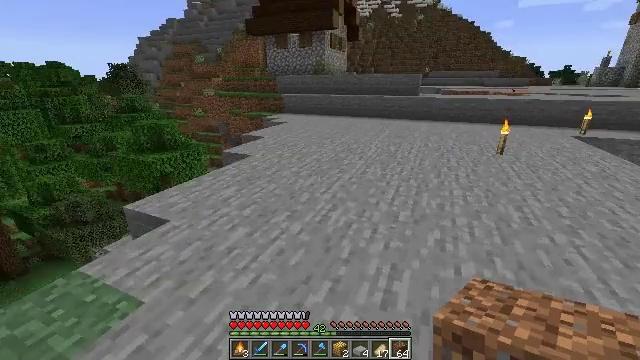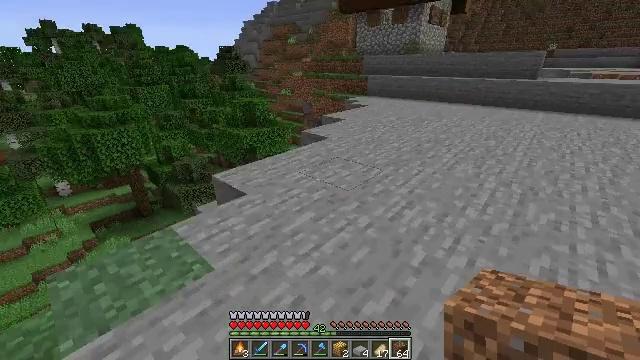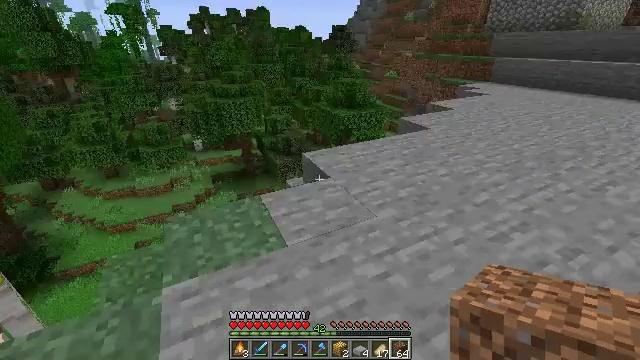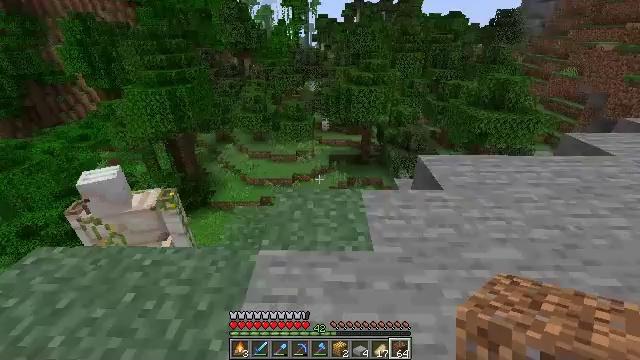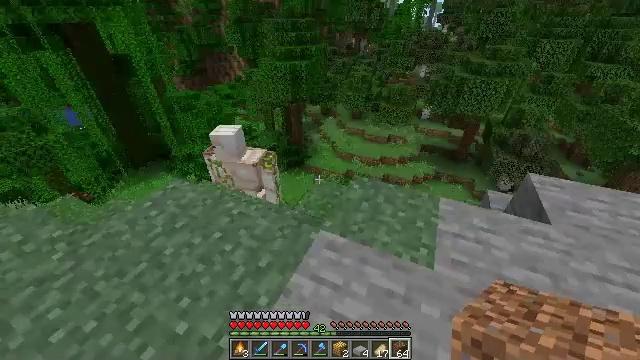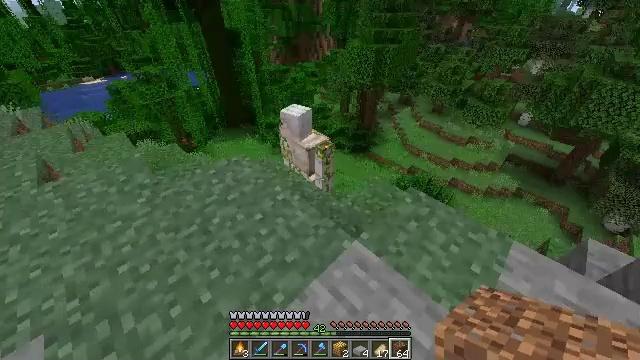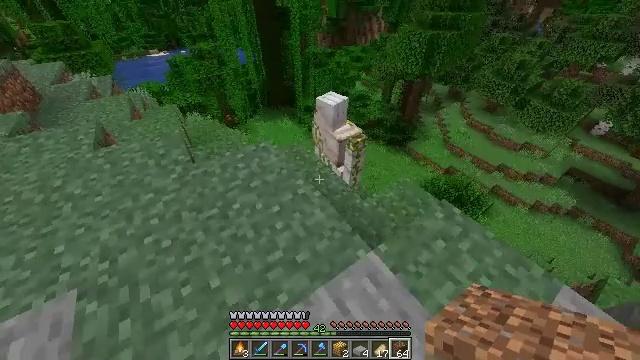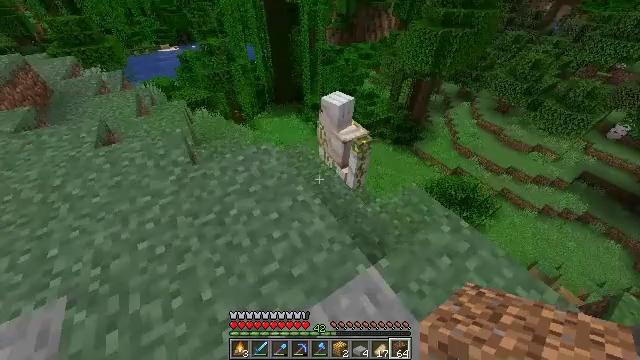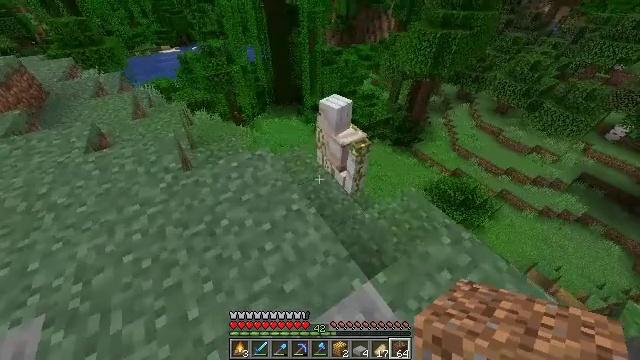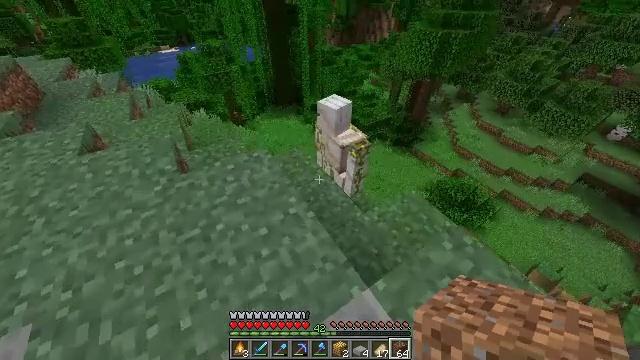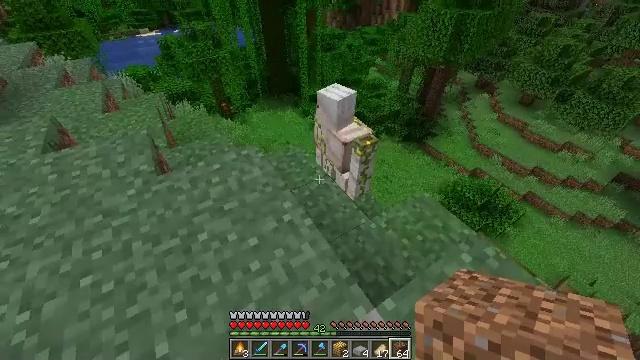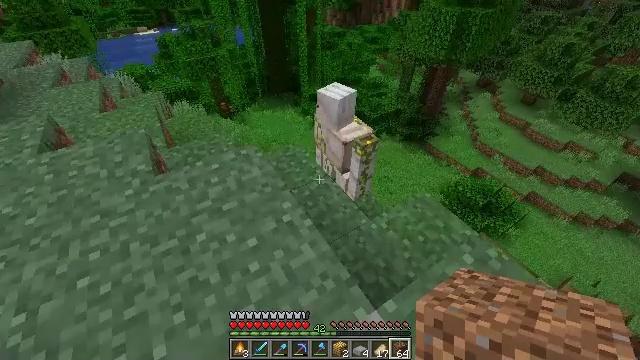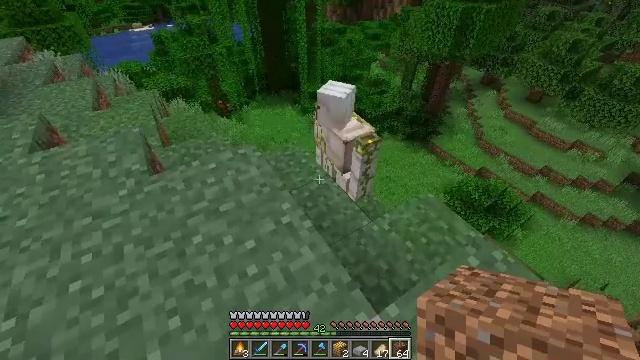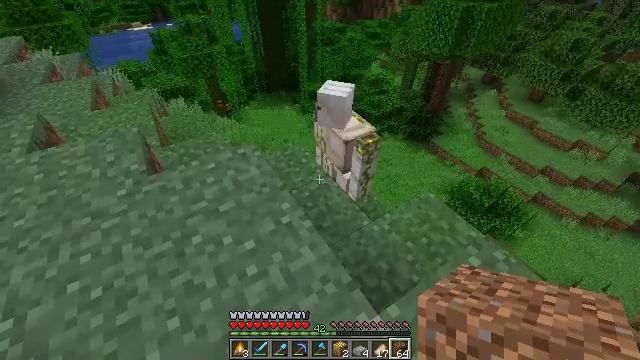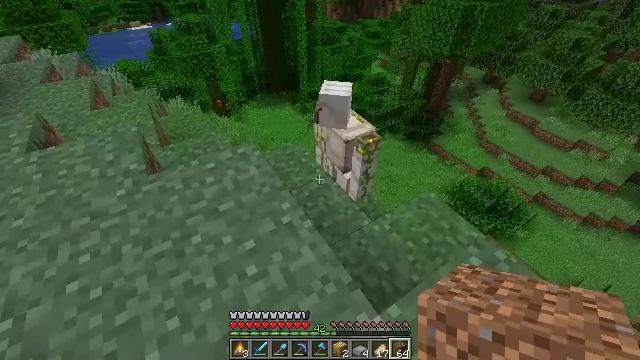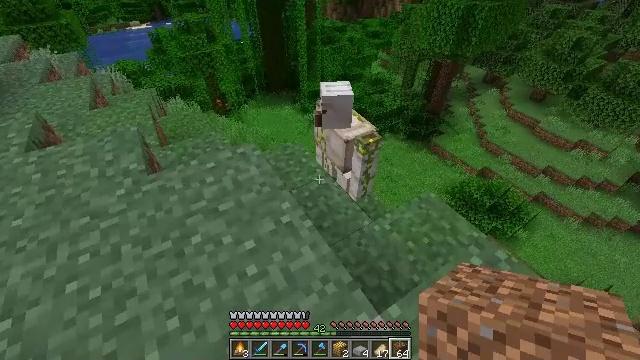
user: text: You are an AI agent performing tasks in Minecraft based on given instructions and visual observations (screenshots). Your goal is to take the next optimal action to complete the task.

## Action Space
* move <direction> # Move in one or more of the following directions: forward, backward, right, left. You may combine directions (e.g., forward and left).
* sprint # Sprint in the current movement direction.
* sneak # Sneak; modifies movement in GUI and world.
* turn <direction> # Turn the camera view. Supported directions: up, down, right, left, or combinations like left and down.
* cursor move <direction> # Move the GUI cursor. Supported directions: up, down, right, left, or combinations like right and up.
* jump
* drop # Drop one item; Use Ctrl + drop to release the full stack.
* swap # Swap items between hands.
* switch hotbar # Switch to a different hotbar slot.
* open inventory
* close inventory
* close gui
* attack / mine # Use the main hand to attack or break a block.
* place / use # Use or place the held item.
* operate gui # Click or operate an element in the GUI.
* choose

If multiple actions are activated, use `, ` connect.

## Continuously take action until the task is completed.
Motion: motion action
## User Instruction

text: Drop a dried kelp.
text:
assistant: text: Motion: move forward, turn left and down
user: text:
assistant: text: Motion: move forward, sprint, turn left and down
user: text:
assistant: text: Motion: move forward, sprint, turn left and down
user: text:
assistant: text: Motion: move forward, sprint, turn left and down
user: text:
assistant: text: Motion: move forward, turn left and down
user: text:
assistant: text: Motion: move forward, turn left and down
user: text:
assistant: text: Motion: turn left
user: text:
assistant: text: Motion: no_op
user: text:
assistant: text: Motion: no_op
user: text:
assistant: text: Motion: no_op
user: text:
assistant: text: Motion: no_op
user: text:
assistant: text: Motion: no_op
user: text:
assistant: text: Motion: no_op
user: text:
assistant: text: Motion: no_op
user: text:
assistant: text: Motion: no_op
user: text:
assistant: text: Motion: no_op
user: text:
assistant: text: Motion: no_op
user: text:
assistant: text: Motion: turn right
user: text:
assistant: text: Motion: no_op
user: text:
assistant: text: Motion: no_op
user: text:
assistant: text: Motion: no_op
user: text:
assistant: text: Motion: no_op
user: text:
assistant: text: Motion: no_op
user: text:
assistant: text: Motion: turn right and up
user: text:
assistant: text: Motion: turn right
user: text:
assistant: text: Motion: no_op
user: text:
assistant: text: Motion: no_op
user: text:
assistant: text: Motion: no_op
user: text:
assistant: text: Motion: turn left and up
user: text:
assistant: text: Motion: turn left